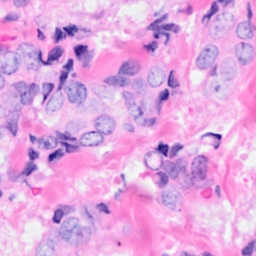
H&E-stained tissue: Breast